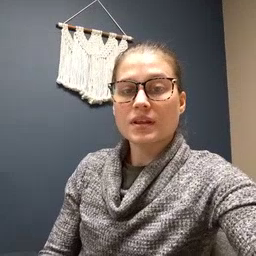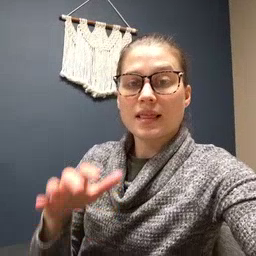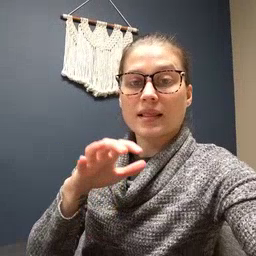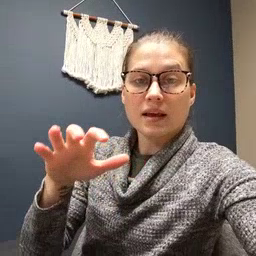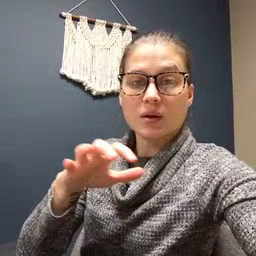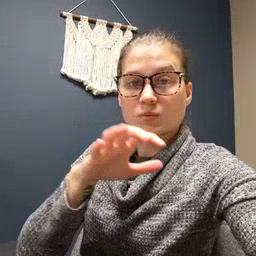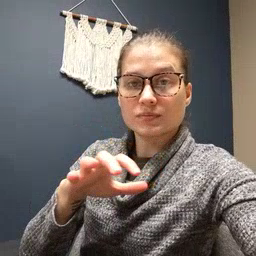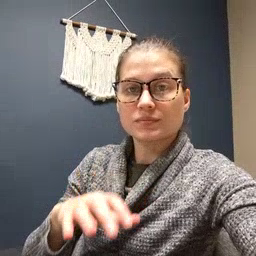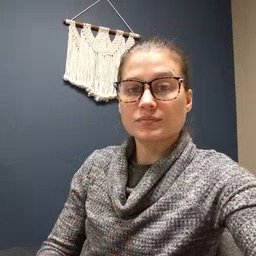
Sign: cloud